Field crop: maize
Growth stage: 2
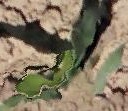
Species: maize